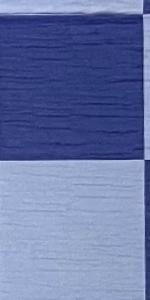
Label: Empty